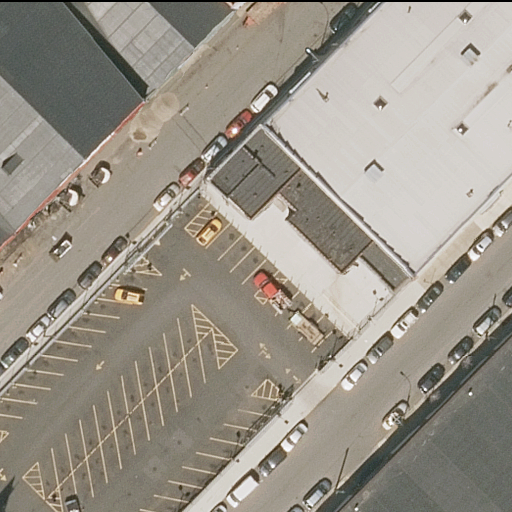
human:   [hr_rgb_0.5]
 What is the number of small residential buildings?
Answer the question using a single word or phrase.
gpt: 2

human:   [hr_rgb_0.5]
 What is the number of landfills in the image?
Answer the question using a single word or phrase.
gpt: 0

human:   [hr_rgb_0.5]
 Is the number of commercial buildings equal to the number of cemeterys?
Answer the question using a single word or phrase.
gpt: yes

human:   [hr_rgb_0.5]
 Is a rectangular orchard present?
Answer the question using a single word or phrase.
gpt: no

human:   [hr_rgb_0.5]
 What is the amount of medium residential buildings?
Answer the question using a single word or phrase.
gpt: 3

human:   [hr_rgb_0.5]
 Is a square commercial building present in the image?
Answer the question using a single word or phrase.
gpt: no

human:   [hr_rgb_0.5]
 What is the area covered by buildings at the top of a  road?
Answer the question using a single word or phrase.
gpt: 3550m2

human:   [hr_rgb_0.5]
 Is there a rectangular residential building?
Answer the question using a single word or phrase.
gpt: yes

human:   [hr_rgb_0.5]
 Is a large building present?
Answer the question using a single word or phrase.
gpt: yes

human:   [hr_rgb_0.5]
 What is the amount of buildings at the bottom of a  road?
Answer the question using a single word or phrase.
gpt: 3

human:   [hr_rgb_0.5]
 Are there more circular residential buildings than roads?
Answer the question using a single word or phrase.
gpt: no

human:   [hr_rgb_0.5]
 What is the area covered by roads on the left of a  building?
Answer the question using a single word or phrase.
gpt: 0m2

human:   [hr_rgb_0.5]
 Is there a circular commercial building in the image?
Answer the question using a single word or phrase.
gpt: no

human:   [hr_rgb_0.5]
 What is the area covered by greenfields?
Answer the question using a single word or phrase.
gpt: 0m2

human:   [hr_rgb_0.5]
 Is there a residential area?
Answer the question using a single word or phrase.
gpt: no

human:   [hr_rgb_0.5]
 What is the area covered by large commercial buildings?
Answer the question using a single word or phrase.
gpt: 0m2

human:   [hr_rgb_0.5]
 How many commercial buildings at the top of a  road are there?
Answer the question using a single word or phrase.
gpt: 0

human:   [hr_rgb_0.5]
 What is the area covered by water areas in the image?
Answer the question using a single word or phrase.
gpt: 0m2

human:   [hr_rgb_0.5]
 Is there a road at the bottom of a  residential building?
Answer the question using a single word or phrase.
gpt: yes

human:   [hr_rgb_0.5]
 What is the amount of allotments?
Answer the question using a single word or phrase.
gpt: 0

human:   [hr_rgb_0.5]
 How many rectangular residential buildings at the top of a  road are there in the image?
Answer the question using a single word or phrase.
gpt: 6

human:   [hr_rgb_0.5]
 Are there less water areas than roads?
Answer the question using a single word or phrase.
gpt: yes

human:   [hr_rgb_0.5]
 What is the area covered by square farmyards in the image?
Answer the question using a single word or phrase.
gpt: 0m2

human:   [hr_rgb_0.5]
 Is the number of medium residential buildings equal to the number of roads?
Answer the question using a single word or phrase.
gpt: no

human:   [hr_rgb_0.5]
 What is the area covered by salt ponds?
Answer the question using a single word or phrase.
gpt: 0m2

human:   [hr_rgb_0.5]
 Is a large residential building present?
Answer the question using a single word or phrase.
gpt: yes

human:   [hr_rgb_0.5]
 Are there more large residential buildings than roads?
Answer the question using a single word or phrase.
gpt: no

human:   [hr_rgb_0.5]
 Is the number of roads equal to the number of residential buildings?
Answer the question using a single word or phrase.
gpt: no

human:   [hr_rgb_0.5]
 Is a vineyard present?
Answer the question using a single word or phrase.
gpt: no

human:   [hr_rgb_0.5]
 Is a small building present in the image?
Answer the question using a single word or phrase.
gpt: yes

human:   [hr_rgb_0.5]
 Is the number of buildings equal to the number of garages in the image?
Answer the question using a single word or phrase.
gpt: no

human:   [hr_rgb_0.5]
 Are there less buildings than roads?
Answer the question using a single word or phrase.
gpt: no

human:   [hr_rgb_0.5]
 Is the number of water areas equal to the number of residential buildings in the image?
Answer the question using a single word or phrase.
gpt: no

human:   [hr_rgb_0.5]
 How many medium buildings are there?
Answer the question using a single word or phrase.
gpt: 3

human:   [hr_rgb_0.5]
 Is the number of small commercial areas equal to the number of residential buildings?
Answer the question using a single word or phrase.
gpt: no

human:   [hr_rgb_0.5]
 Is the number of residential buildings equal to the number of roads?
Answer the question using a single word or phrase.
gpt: no